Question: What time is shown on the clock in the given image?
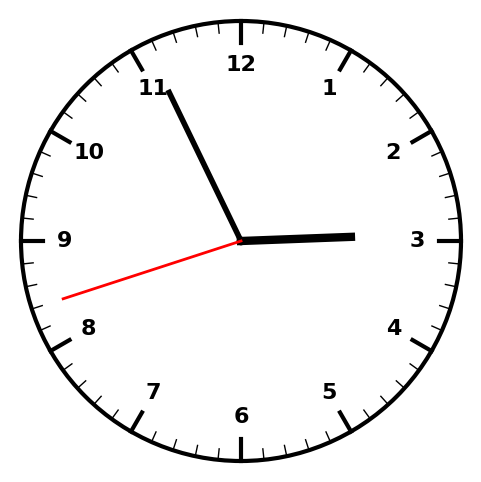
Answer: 02:55:42